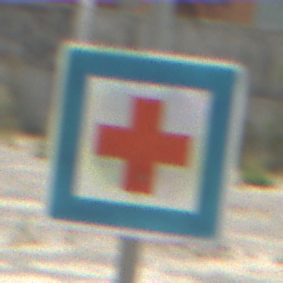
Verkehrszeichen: ErsteHilfe
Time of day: Midday
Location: Outdoor (Suburban)
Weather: PartlyCloudy
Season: Summer
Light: Natural